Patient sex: F
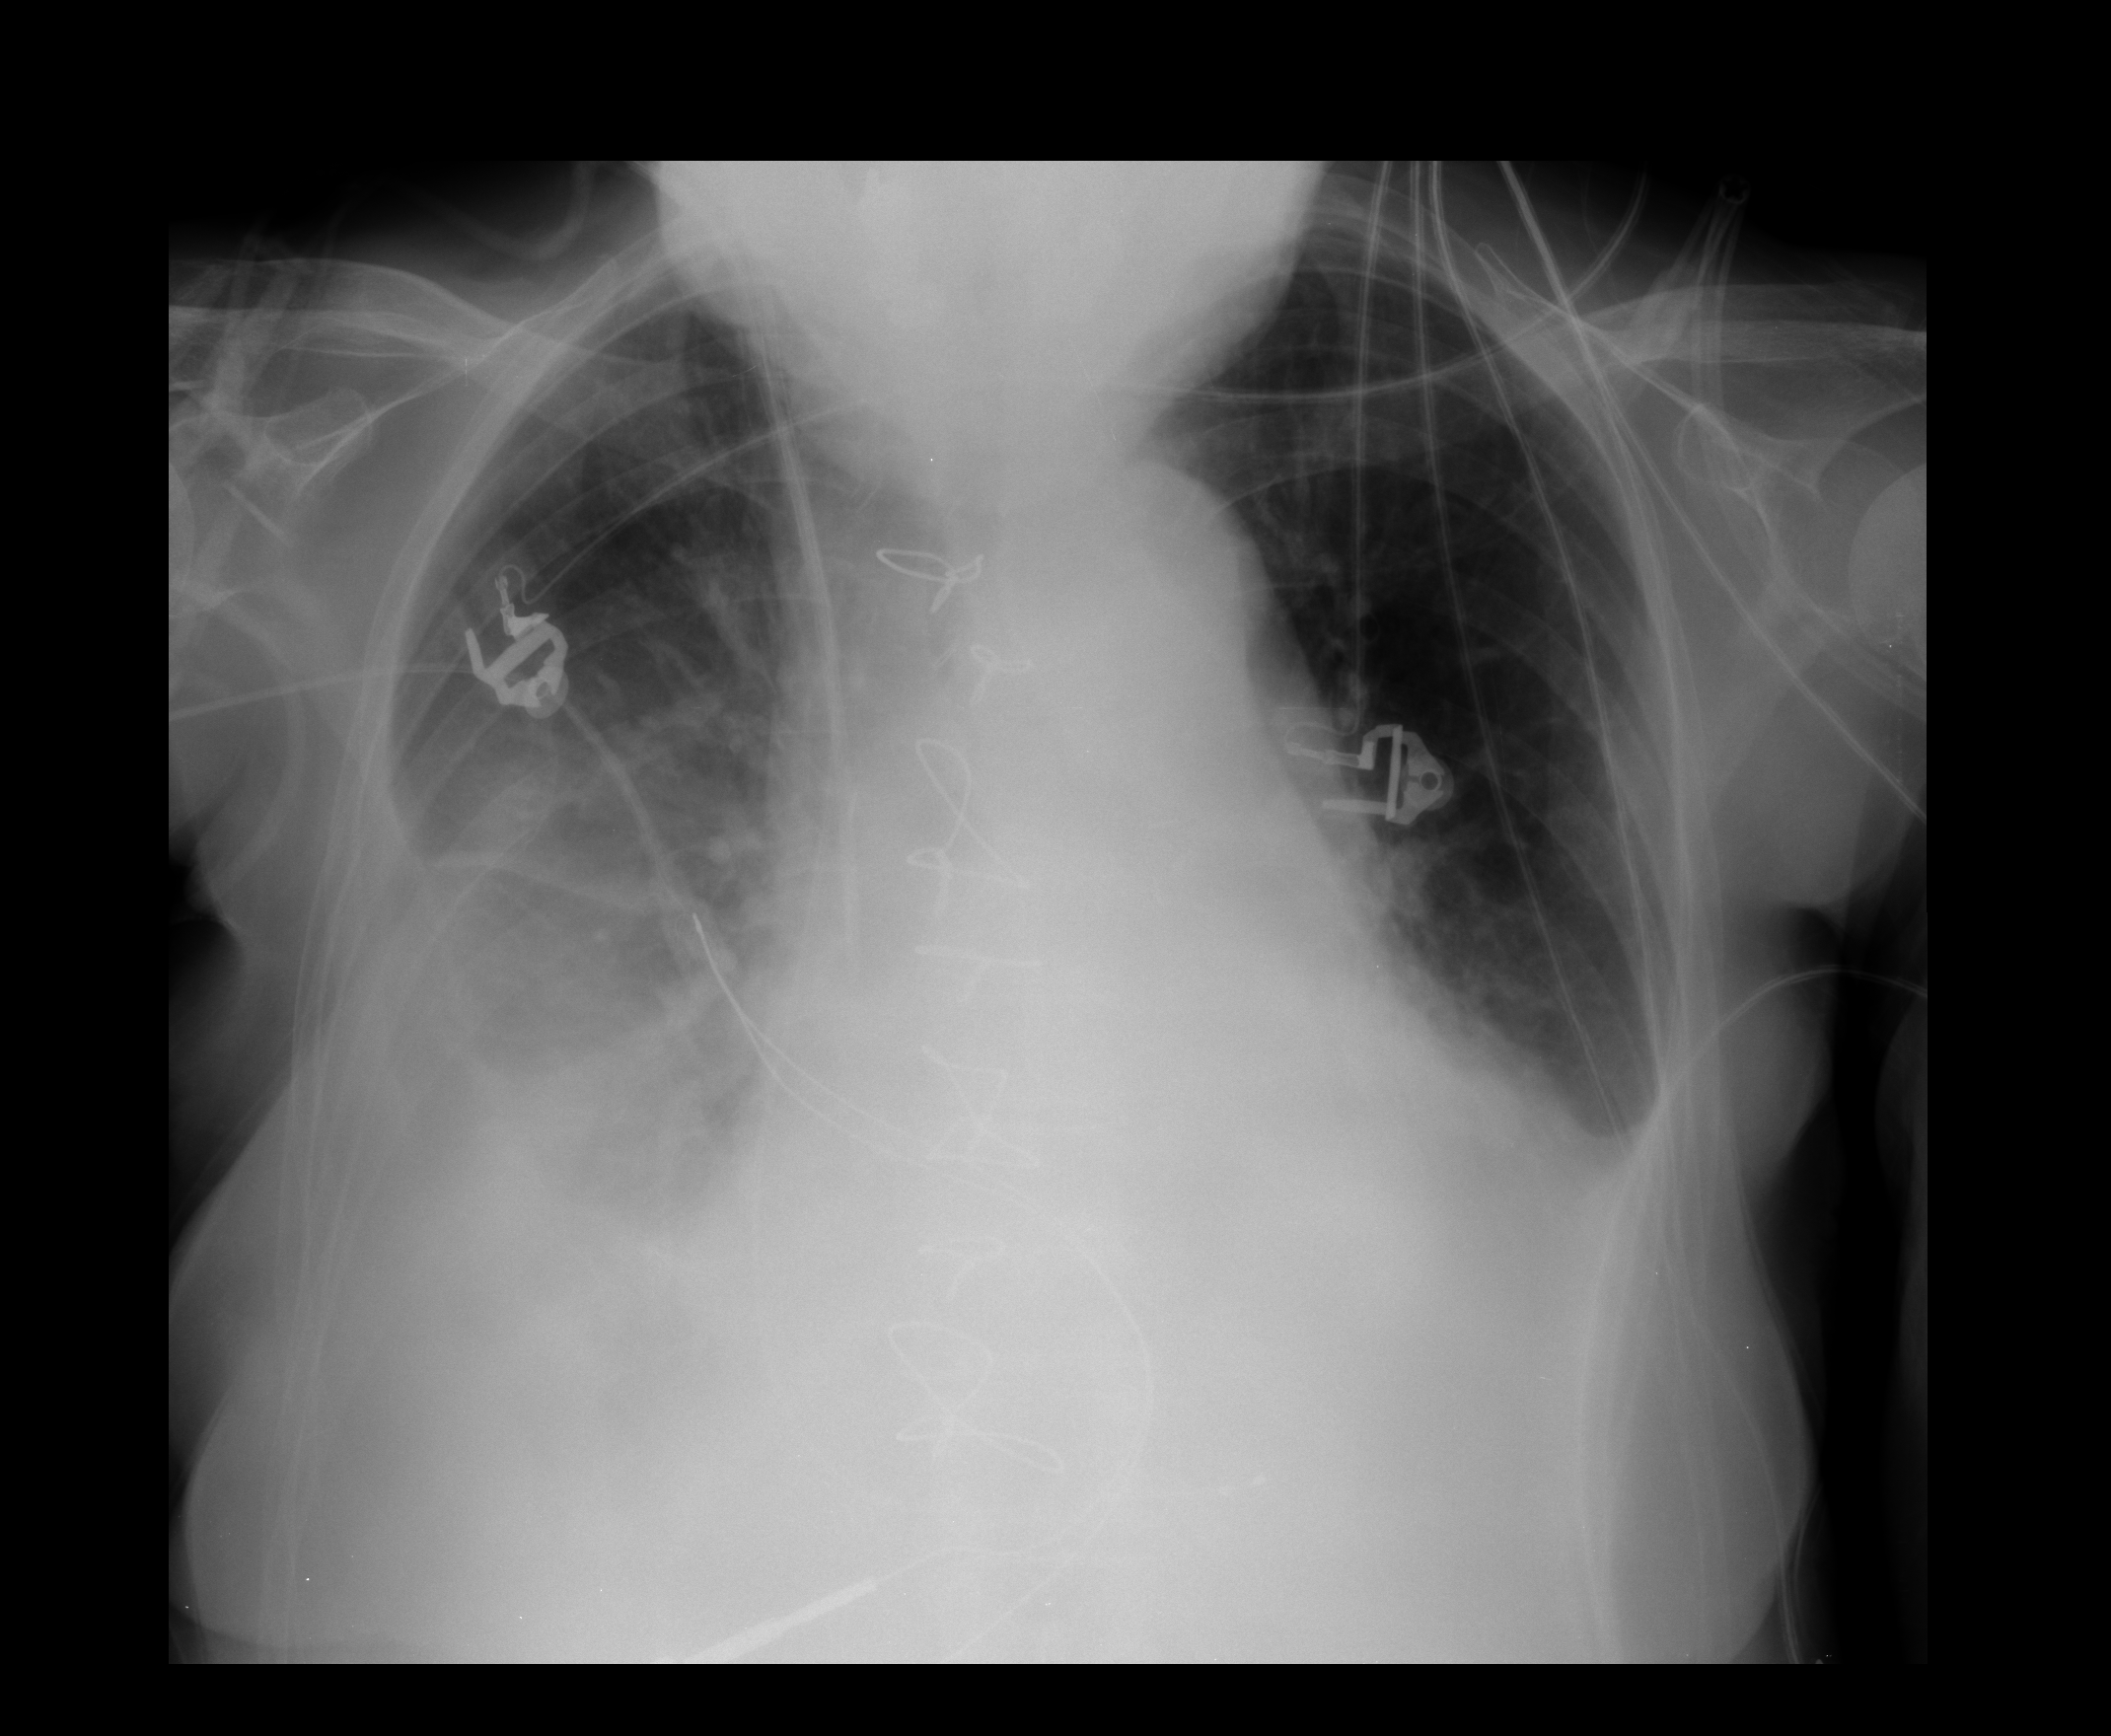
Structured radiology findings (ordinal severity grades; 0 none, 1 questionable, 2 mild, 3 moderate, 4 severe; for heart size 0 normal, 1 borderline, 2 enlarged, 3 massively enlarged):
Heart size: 3
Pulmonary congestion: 2
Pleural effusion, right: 3
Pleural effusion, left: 2
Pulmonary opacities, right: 1
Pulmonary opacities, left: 0
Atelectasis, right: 3
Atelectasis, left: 2